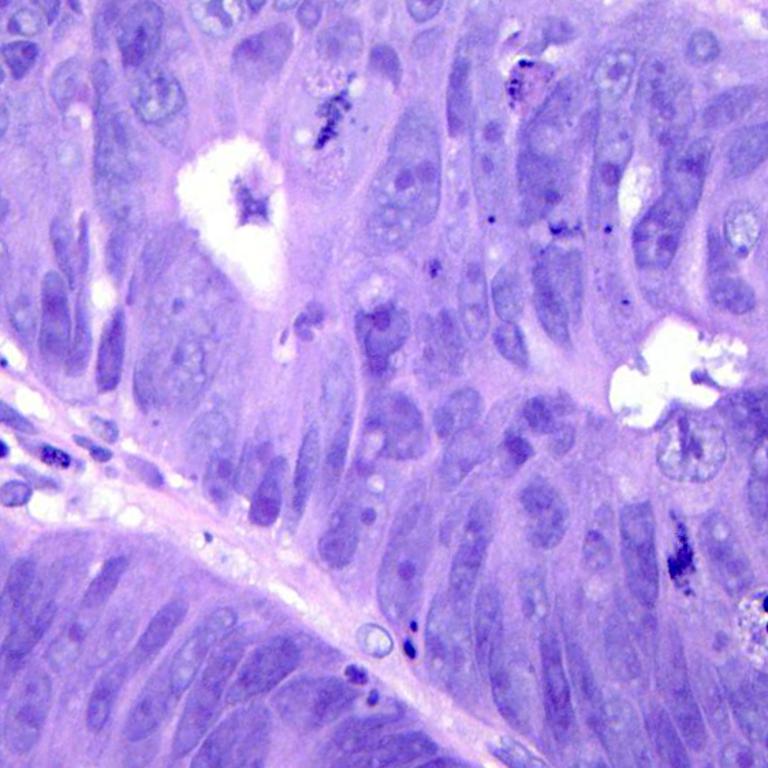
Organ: colon
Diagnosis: adenocarcinomas